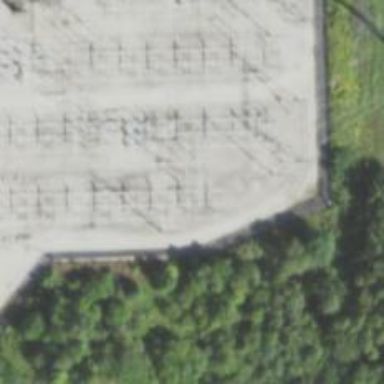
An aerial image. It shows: Switch for power supply.